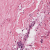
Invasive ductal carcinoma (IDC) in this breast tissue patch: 0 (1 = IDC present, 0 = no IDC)